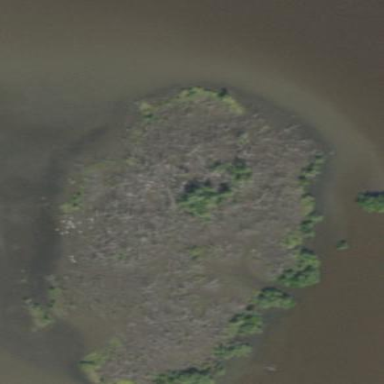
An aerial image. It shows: Mangrove wetland with plant community known as Mangrove Swamp.